Field crop: maize
Growth stage: 1
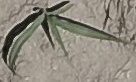
Species: sorghum